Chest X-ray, AP view. Patient: 33 years old, sex M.
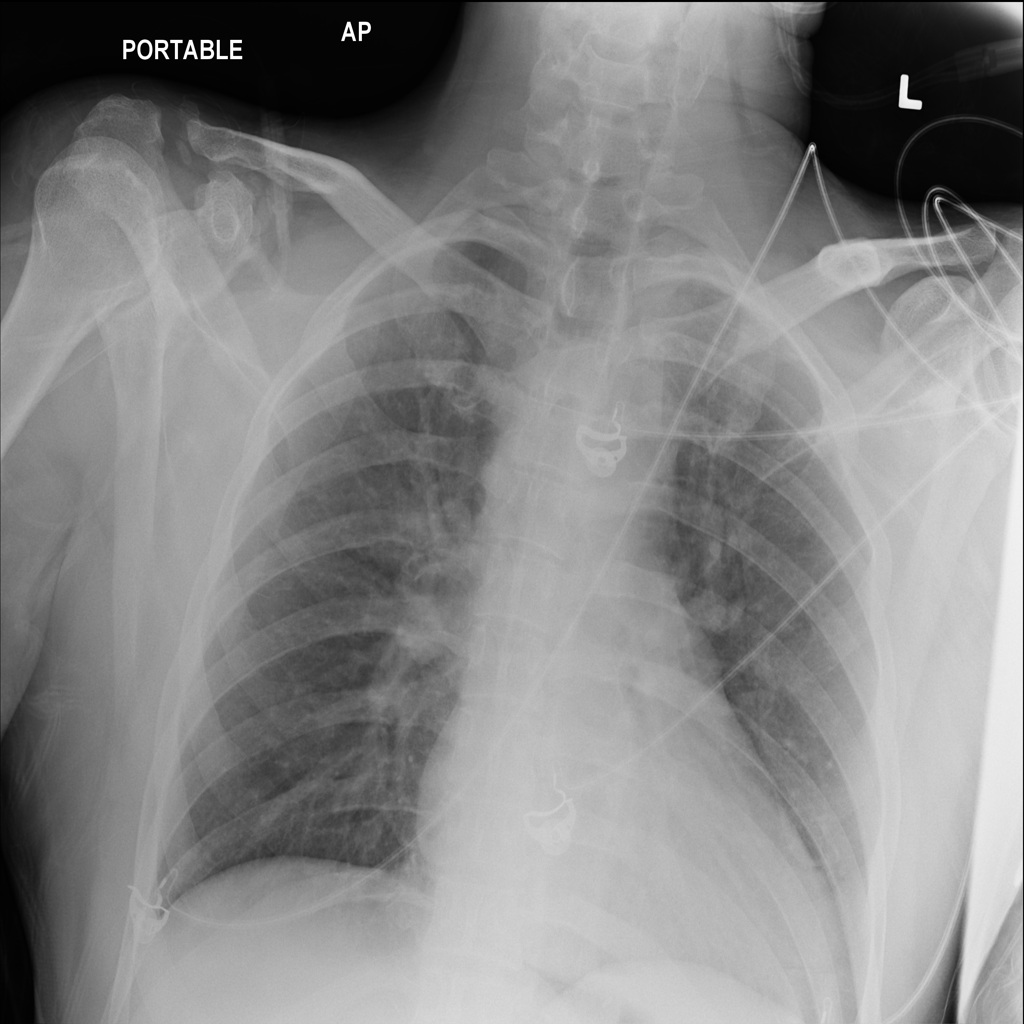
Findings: No Finding